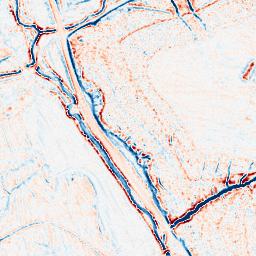
Category: edge_preserving
Decomposition family: bilateral
Decomposition parameters: d: 9
sigma_color: 100
sigma_space: 75
Upsampling method: sinc_hamming
Upsampling parameters: scale: 4
kernel_size: 8
Upsampling scale: 4